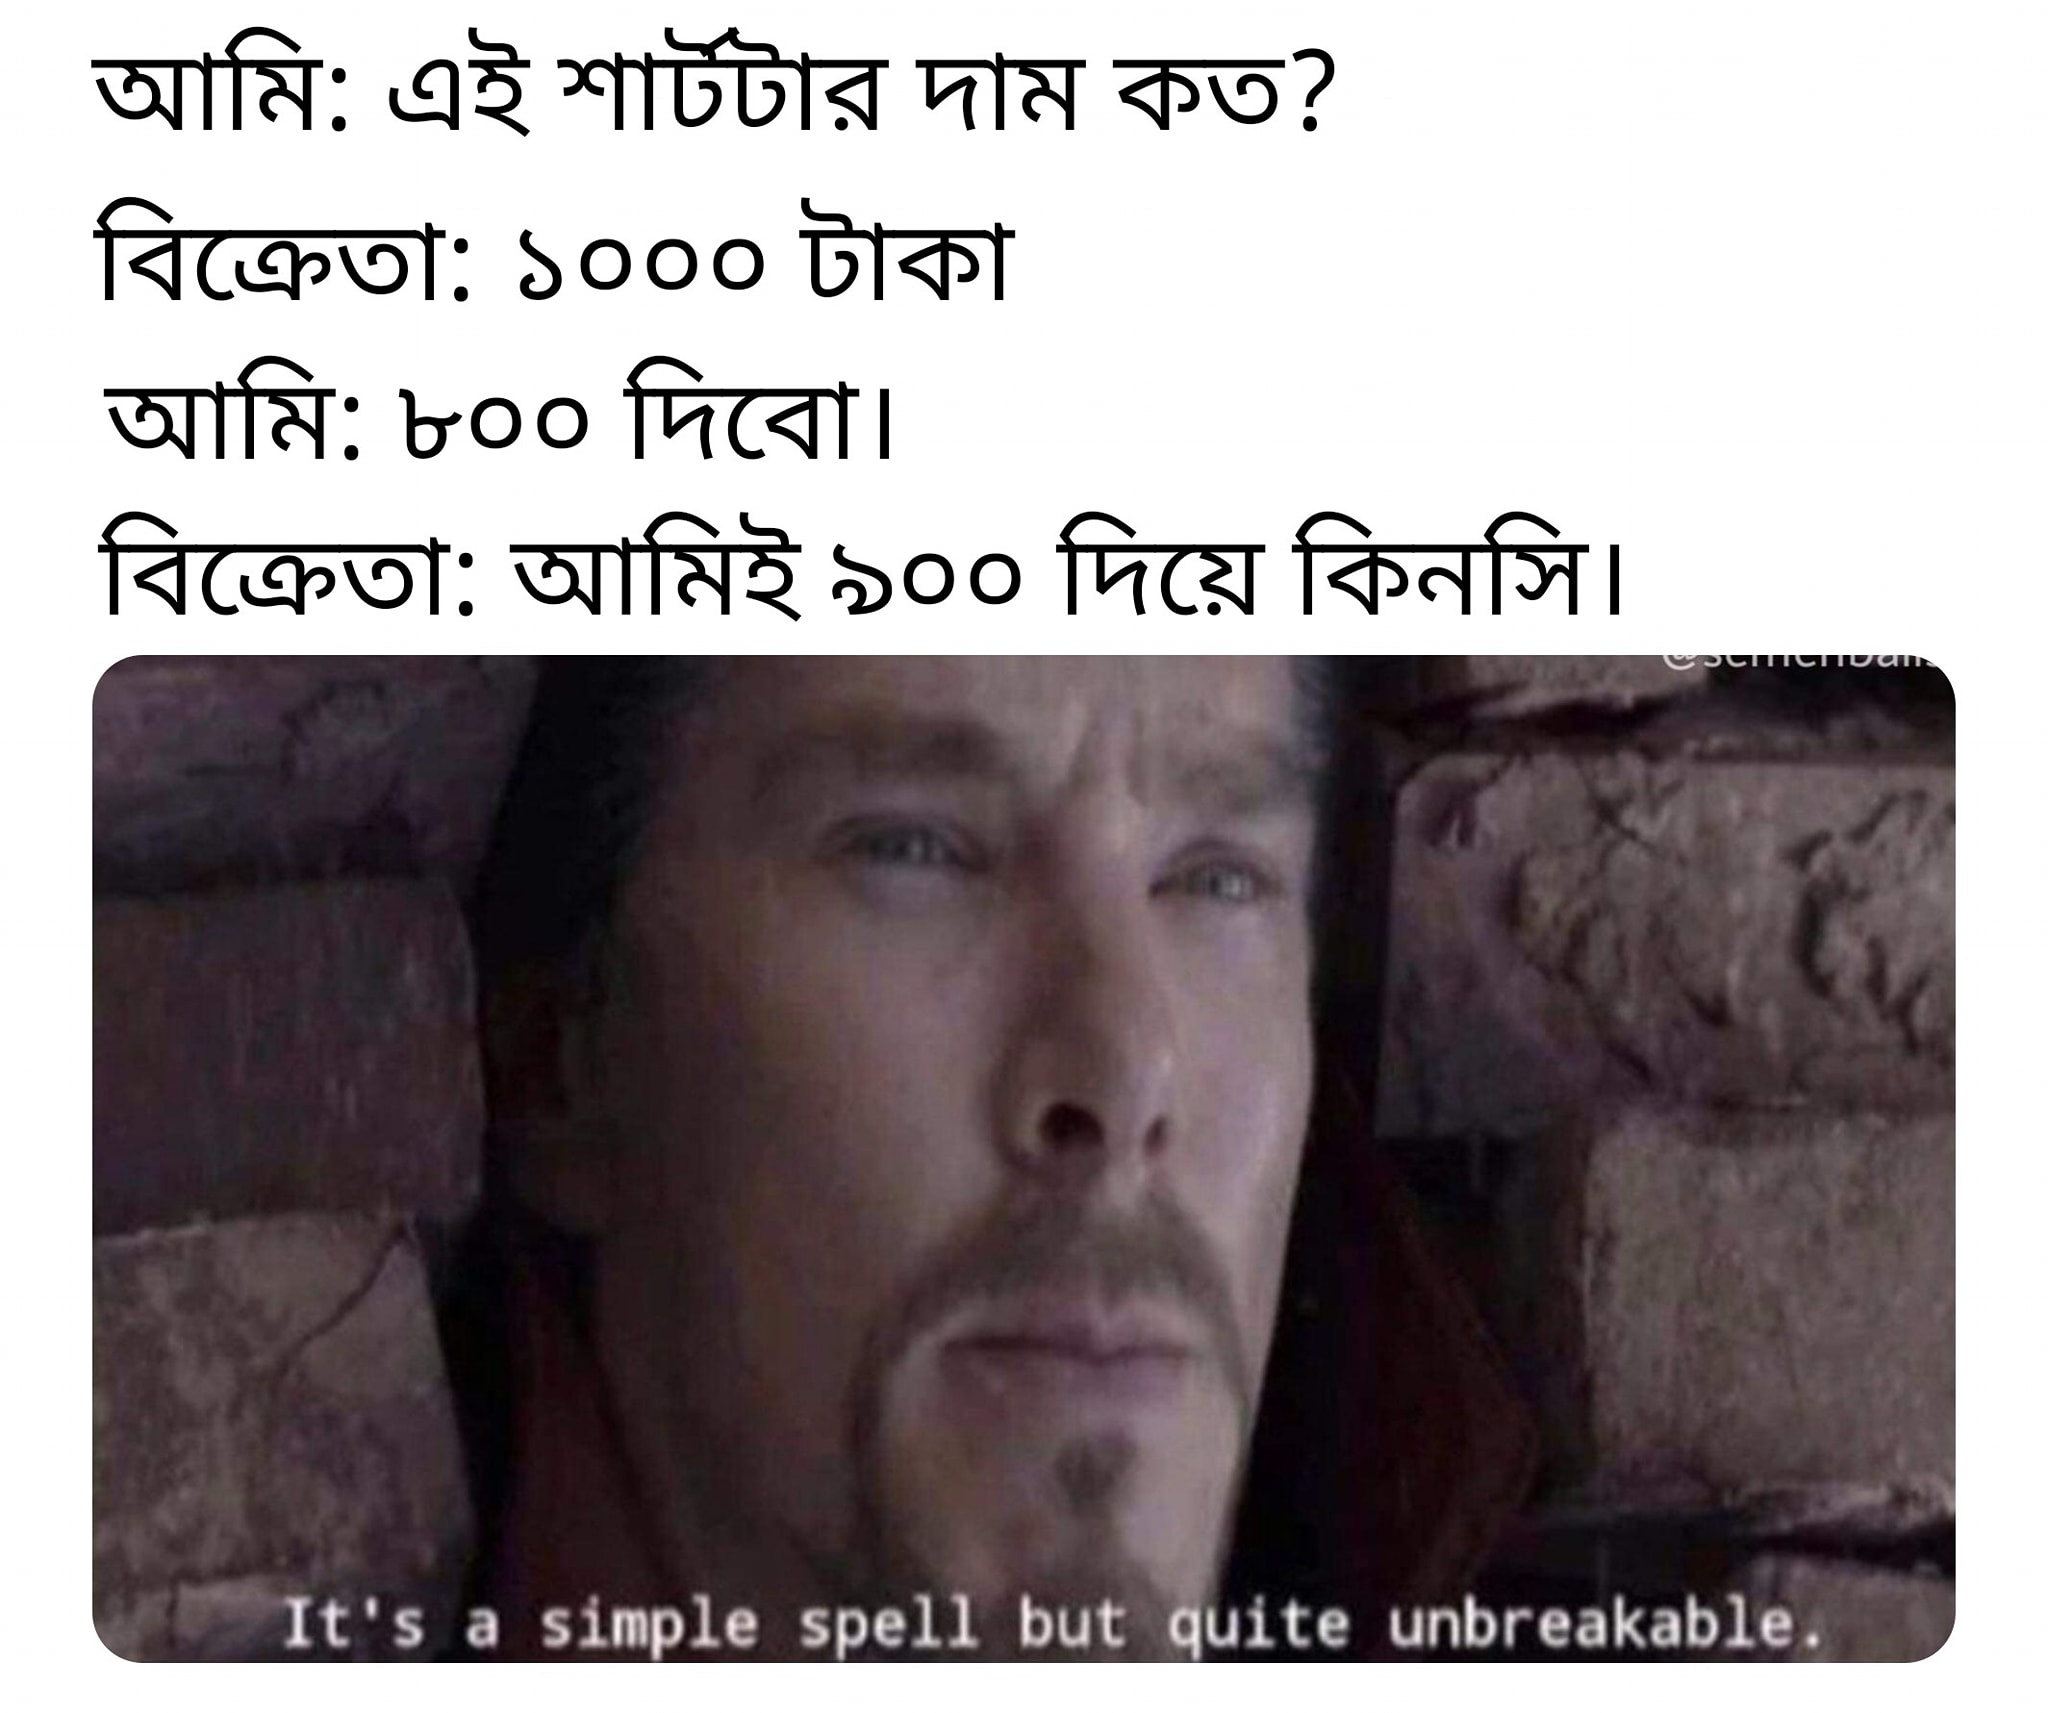
Caption: আমি : এই শার্টটার দাম কত ?     বিক্রেতা :  ১০০০ টাকা     আমি : ৮০০ দিবো    বিক্রেতা :  আমিই ৯০০ দিয়ে কিনসি ।    It's a simple spell but quite unbreakable .
Label: non-hate